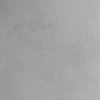
Atmospheric dust classification: dusty